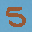
Label: 5